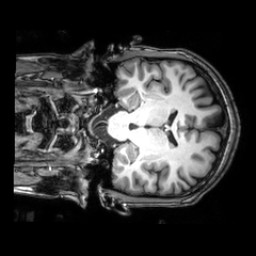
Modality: T1w
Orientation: coronal
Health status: healthy
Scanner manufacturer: philips
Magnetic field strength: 3 T
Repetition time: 0.00769 s
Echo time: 0.0035 s